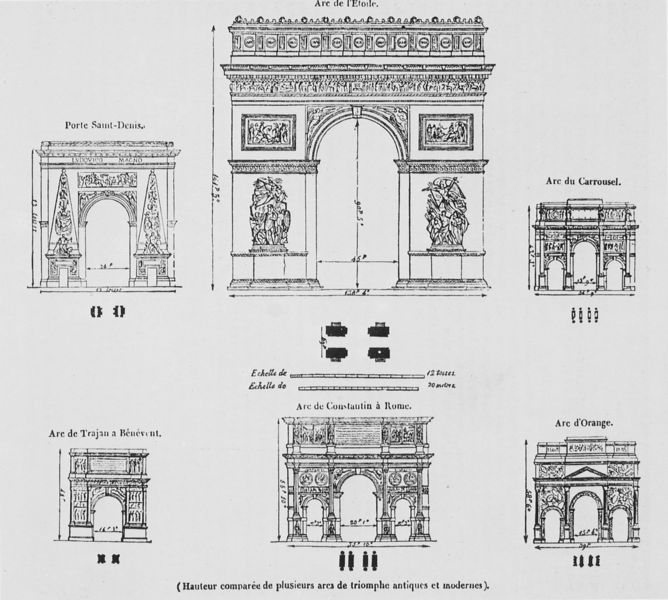
Titel: Le Magasin pittoresque
Schlagwörter: frankreich, skizze, zeichnung, architektur, front, schrift, ansicht, bogen, fassade, türen, französisch, ornamente, eingänge, tusche, torbogen, schwarzweiß, text, entwurf, schema, architrav, rom, portal, plan, sechs, triumphbogen, maßstab, arc, maße, bemassung, maß, porte, faszie, arc de aroussel, uskizze